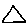
Label: triangle